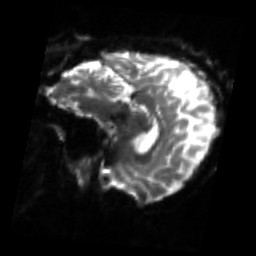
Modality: sbref
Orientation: sagittal
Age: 52
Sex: male
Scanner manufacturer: siemens
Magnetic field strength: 3 T
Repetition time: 4.71 s
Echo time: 0.0906 s